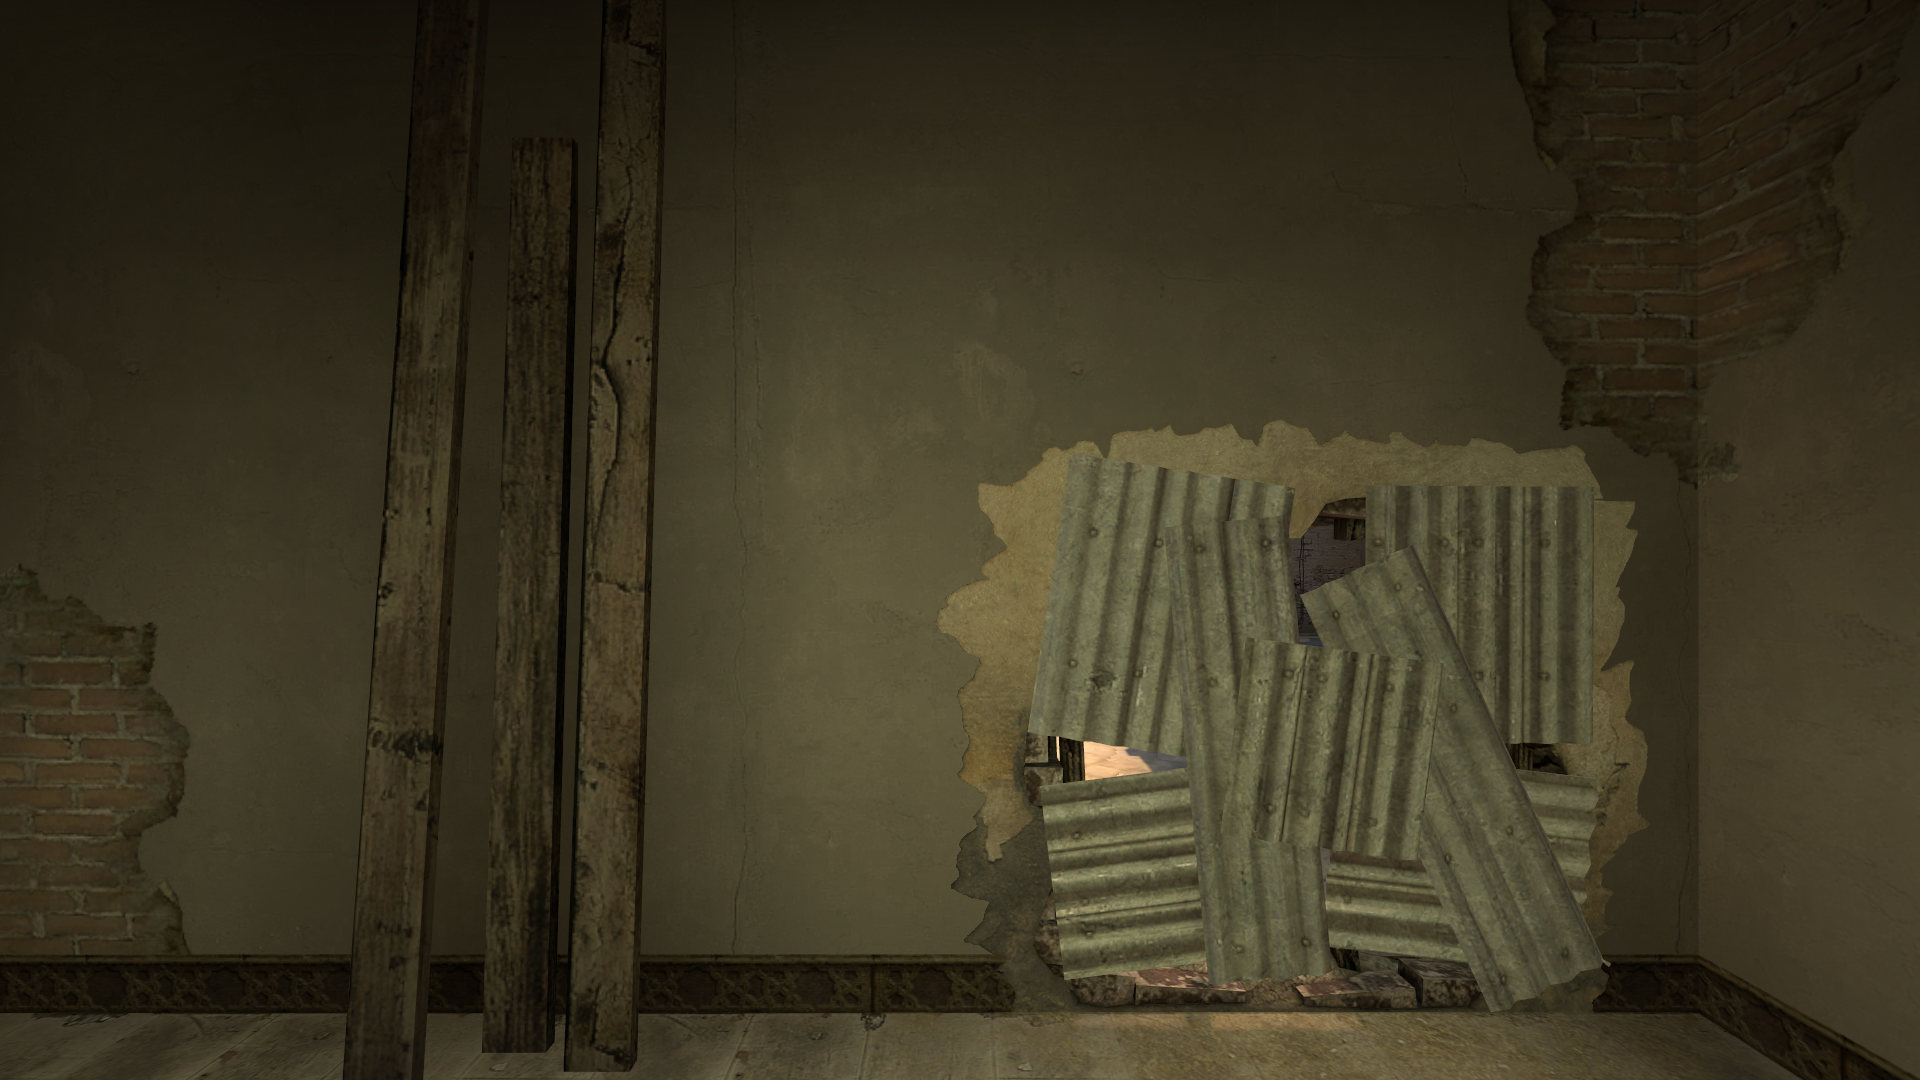
Map: de_mirage